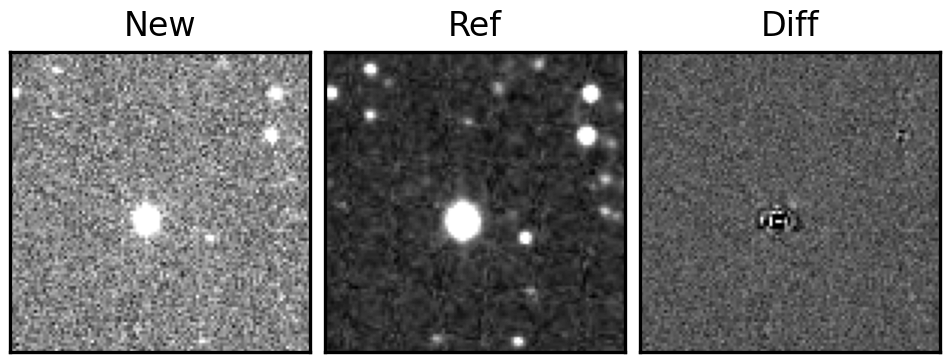
Label: bogus